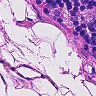
Metastatic tissue present: no